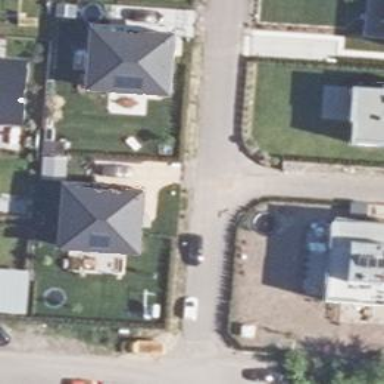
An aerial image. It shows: Living street.